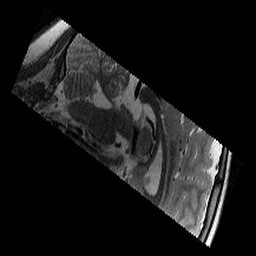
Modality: T2w
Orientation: sagittal
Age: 10
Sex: female
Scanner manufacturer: siemens
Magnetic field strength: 3 T
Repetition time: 9.23 s
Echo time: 0.067 s